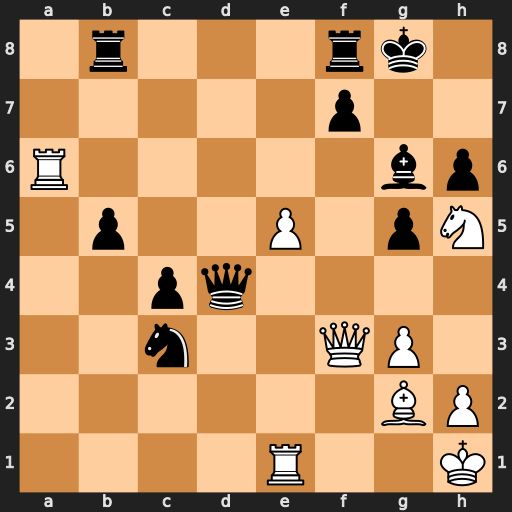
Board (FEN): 1r3rk1/5p2/R5bp/1p2P1pN/2pq4/2n2QP1/6BP/4R2K
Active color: w
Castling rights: -
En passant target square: -
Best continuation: Nf6+ Kh8 Rd6